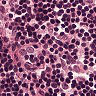
Metastatic tissue present: no